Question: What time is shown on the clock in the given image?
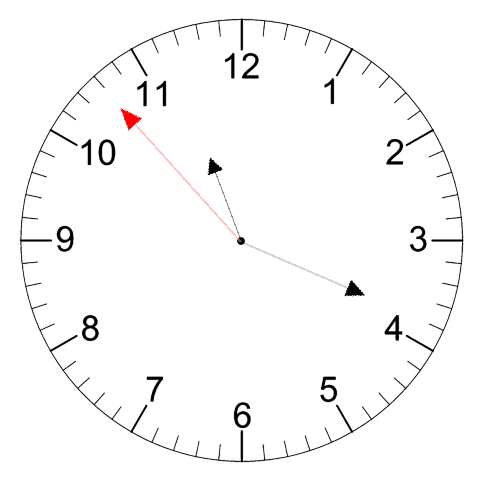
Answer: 11:18:53